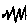
Label: zigzag